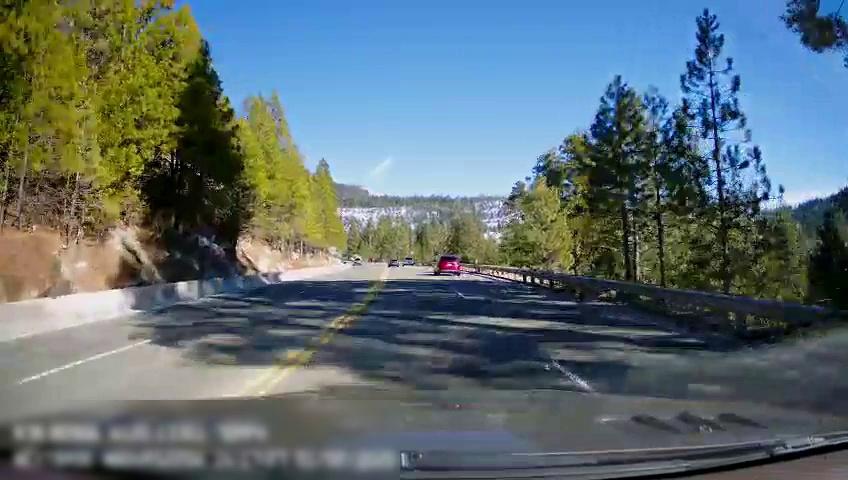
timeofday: Day
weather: Sunny
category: Drivable Space
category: Vehicles | Van
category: Vehicles | Car
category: Vehicles | SUV
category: Lanes | Opposite Lane
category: Lanes | Opposite Lane
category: Lanes | Opposite Lane
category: Lanes | Current Lane